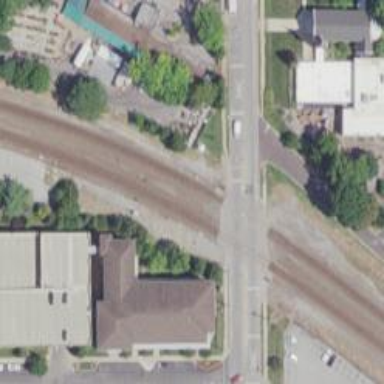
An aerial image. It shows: Railway crossing.